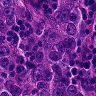
Metastatic tissue present: yes